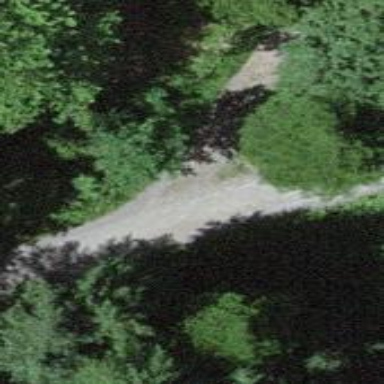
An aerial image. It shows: Track with fine gravel surface. The track type is grade 2.